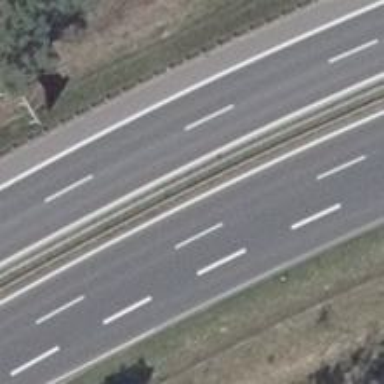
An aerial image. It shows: Asphalt motorroad with trunk classification.